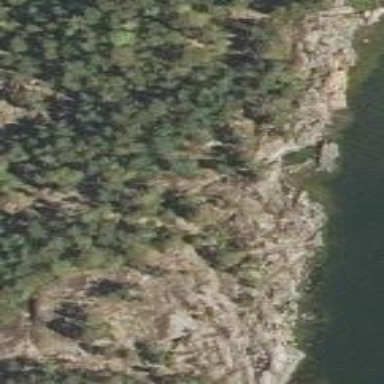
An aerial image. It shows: Landscape of bare rock.